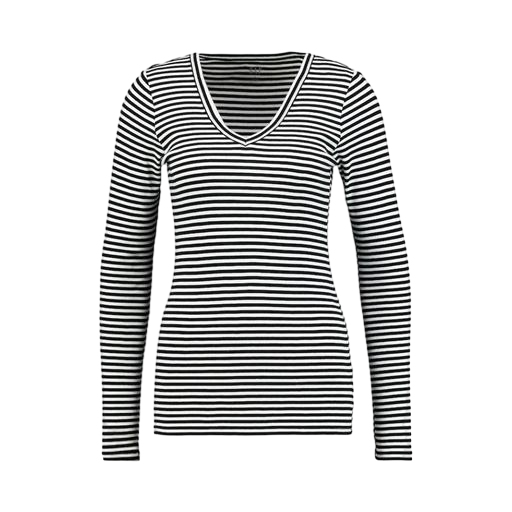
black striped long-sleeve t-shirt, white long-sleeved striped top, black and white striped shirt, white background